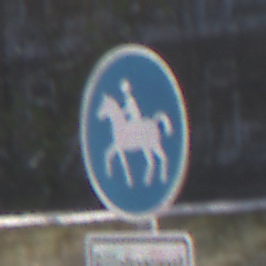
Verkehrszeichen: Reitweg
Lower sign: BesondereFahrzeugeUndTransportgueter12
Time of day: MorningAfternoon
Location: Outdoor (Special)
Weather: Clear
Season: Winter
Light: Natural